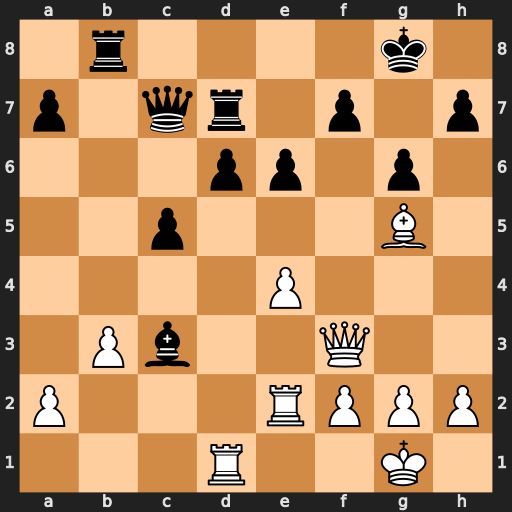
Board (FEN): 1r4k1/p1qr1p1p/3pp1p1/2p3B1/4P3/1Pb2Q2/P3RPPP/3R2K1
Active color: w
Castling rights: -
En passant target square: -
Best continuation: Qxc3